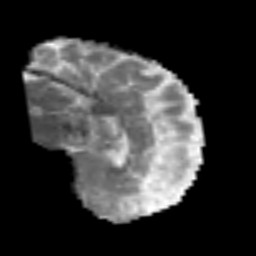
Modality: MD
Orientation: sagittal
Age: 55
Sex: male
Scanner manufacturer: siemens
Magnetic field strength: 3 T
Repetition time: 6.1 s
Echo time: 0.101 s